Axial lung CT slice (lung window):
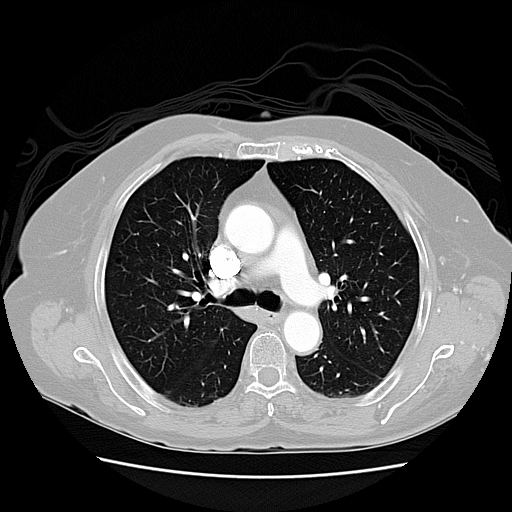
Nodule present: no